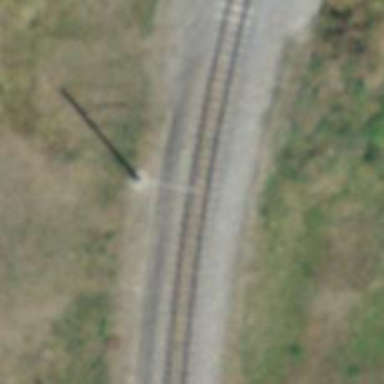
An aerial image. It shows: Catenary mast for power lines.